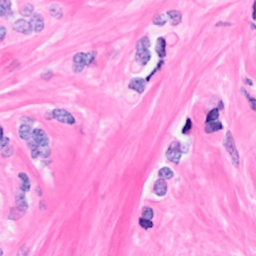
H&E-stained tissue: Breast